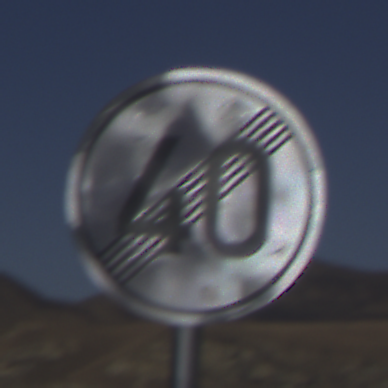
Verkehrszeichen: EndeGeschwindigkeit40
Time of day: MorningAfternoon
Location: Outdoor (Nature)
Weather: Clear
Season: NotSpecified
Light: Natural